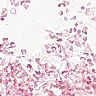
Metastatic tissue present: no